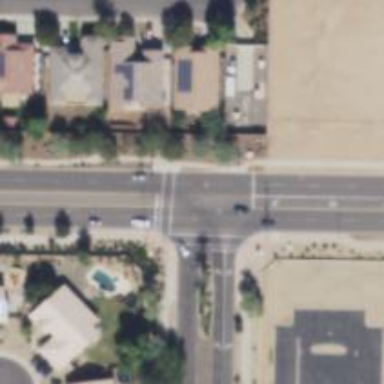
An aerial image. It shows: Solid stop line on the road marking.